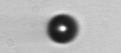
Label: bead